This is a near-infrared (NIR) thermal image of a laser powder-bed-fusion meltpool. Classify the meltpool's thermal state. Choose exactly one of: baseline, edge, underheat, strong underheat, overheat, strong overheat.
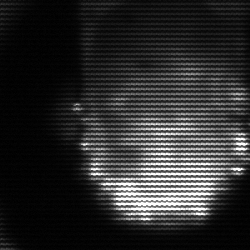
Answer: baseline